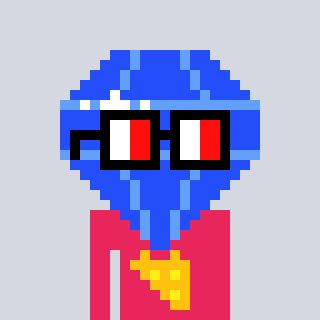
a pixel art character with square glasses with black frames and red eyes, a blue diamond-shaped head and a redpinkish-colored body on a cool background